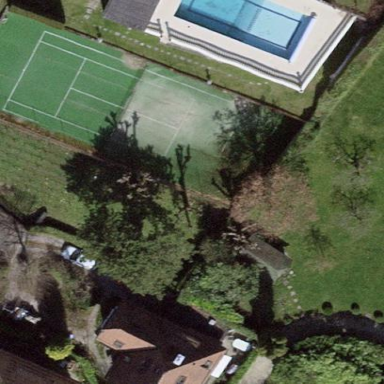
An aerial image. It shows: Tennis court in leisure pitch.